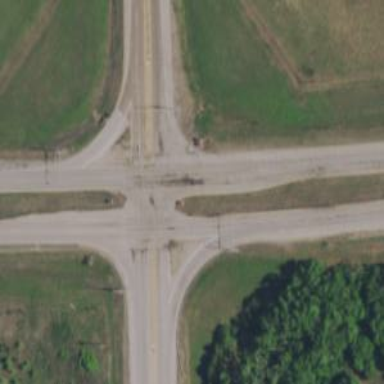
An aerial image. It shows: Road with stop sign.